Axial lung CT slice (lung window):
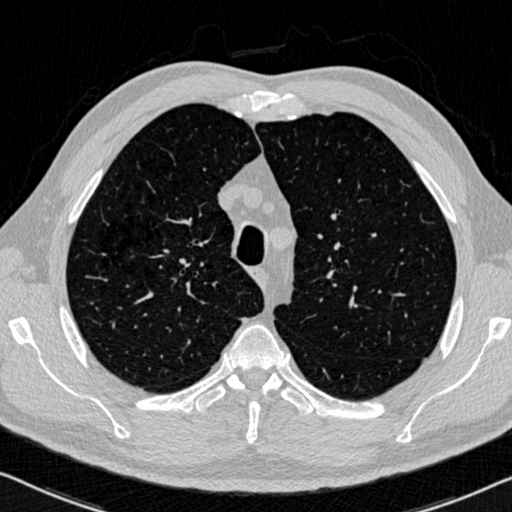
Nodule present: no